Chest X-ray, PA view. Patient: 43 years old, sex M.
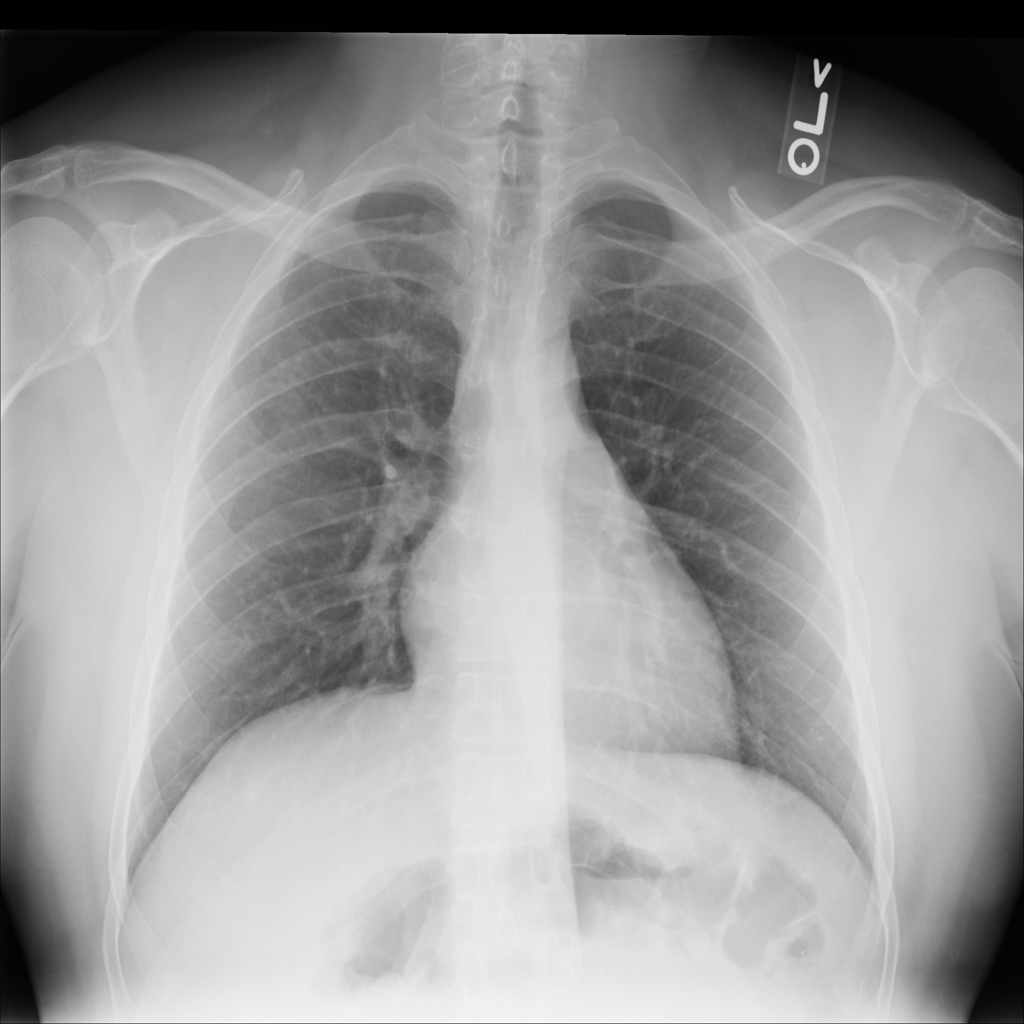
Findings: No Finding